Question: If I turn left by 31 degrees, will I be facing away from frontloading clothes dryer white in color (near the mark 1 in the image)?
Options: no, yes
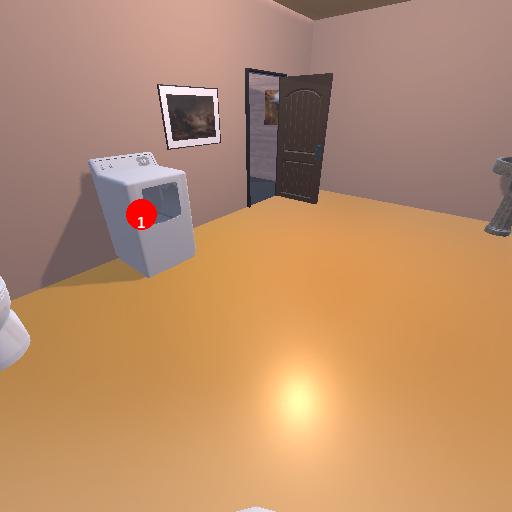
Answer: no